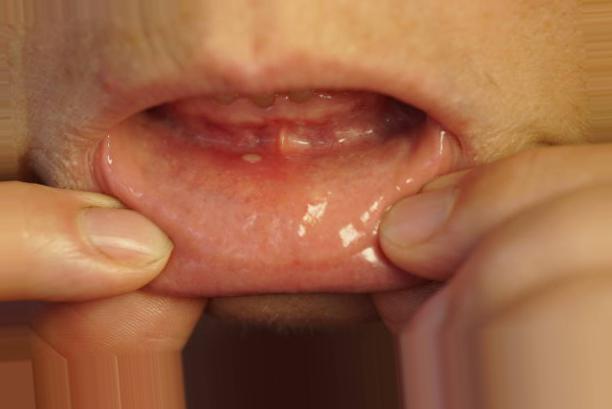
Condition: Mouth Ulcer